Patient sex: F
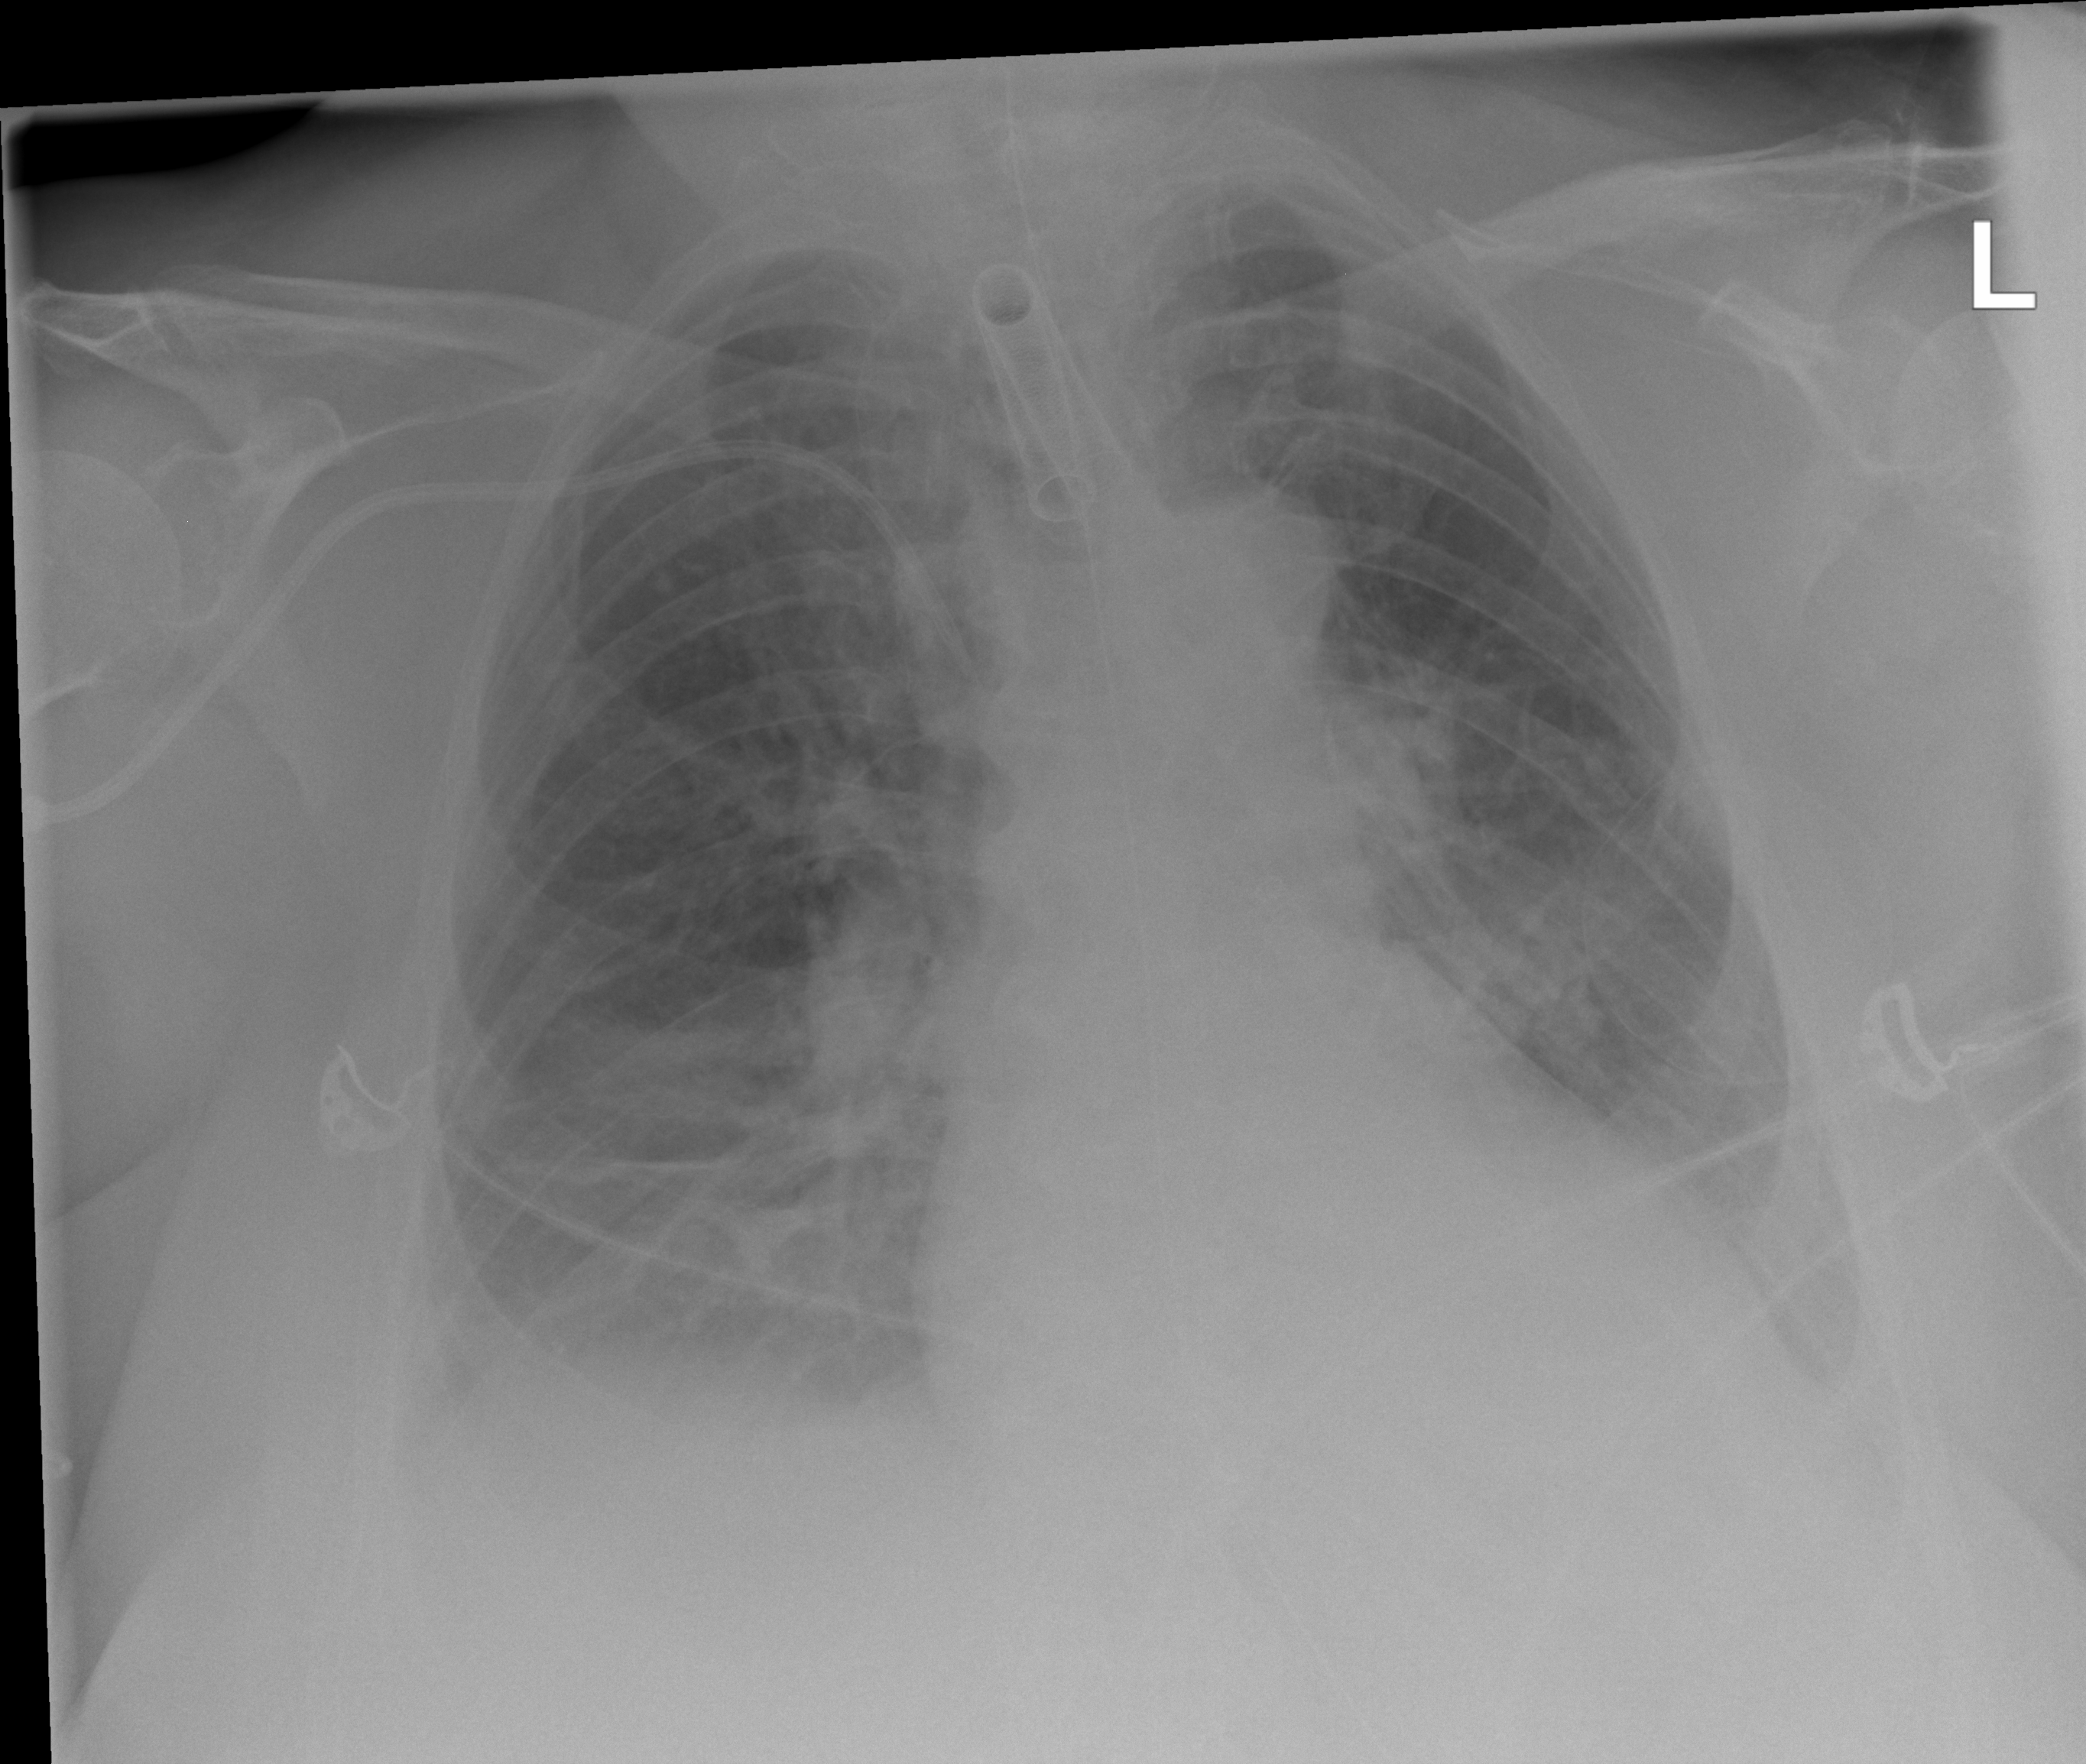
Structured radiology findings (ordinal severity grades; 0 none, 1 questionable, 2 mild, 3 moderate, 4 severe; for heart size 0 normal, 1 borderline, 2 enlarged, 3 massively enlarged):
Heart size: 2
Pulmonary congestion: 2
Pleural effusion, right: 2
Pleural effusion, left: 2
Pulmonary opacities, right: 2
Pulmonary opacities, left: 2
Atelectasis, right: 2
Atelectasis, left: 2